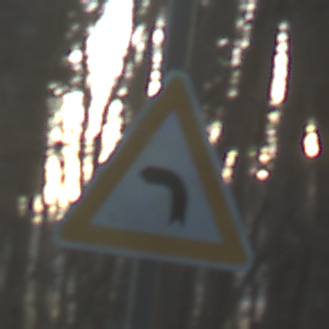
Verkehrszeichen: KurveLinks
Umgebung: Outdoor, Nature
Tageszeit: SunriseSunset
Wetter: Clear
Licht: Natural
Jahreszeit: Winter
Kontrast: LowContrast